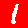
Digit: 1